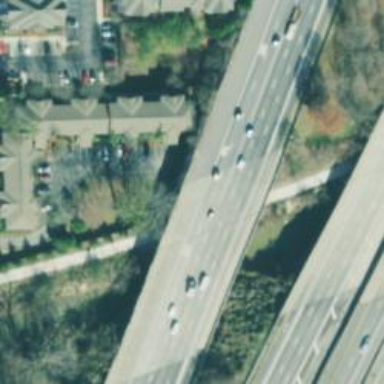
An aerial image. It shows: Motorway.